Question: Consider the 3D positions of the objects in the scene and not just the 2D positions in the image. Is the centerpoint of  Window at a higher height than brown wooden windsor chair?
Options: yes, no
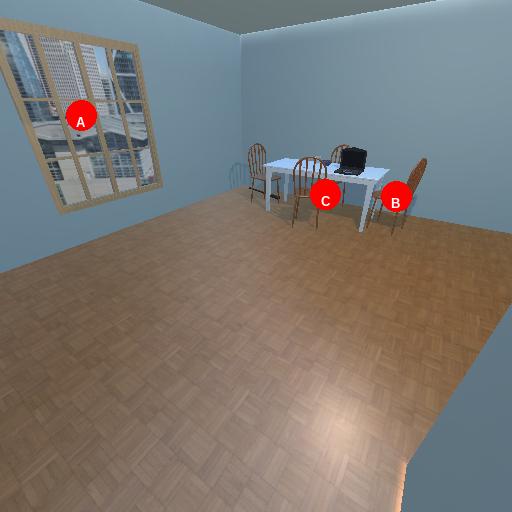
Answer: yes